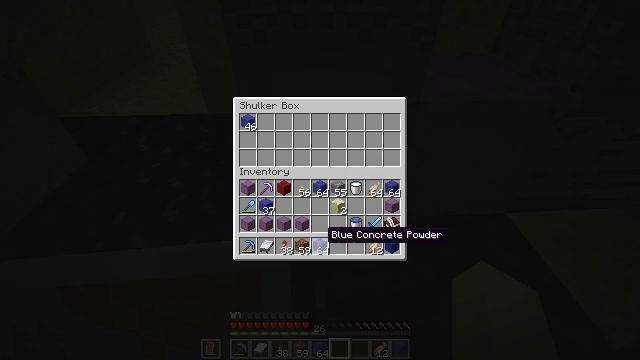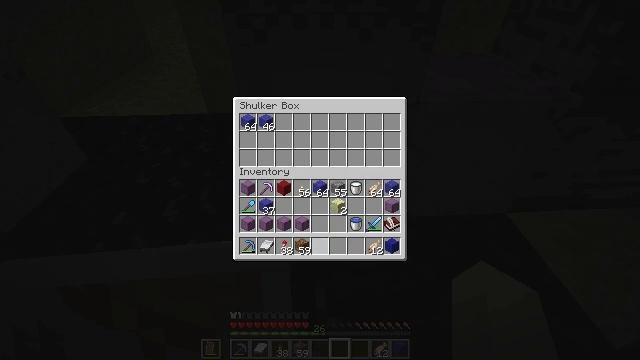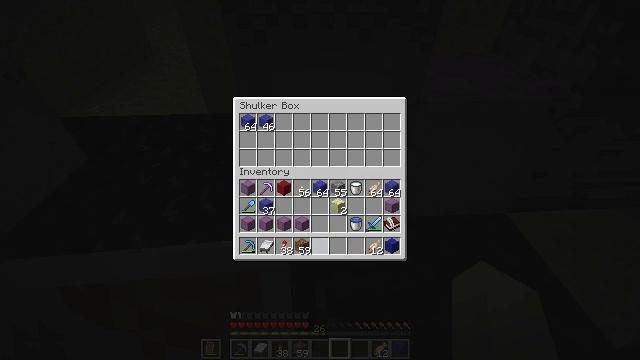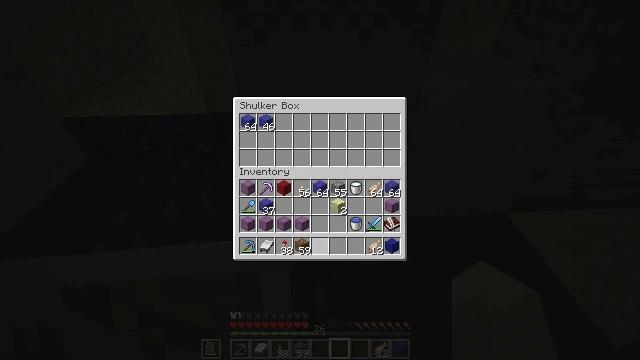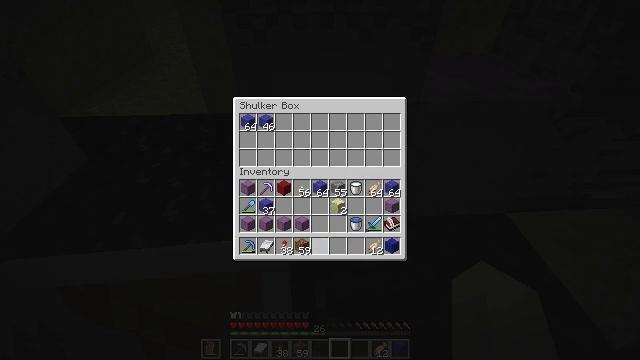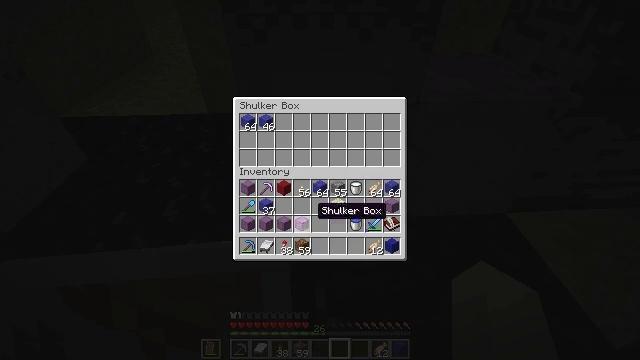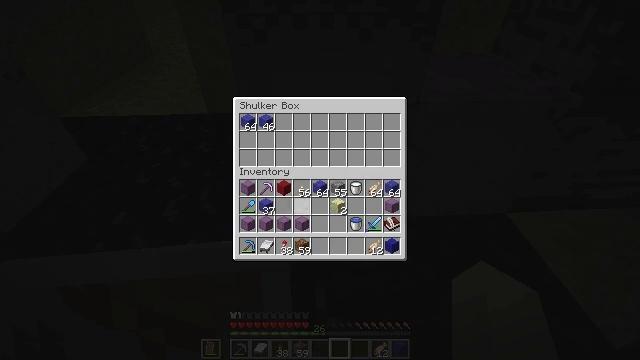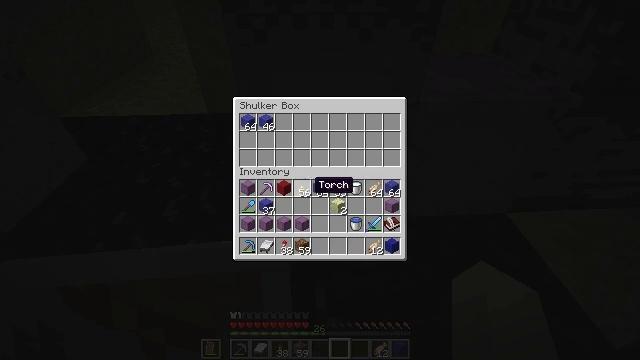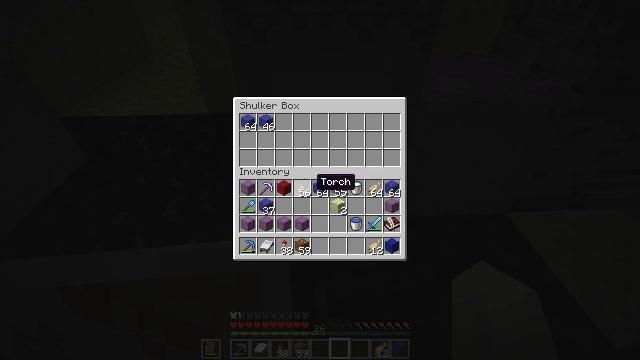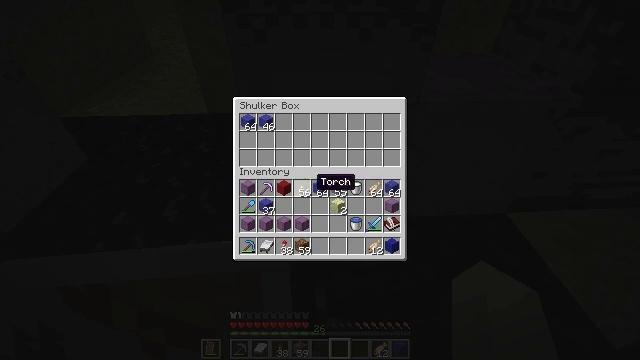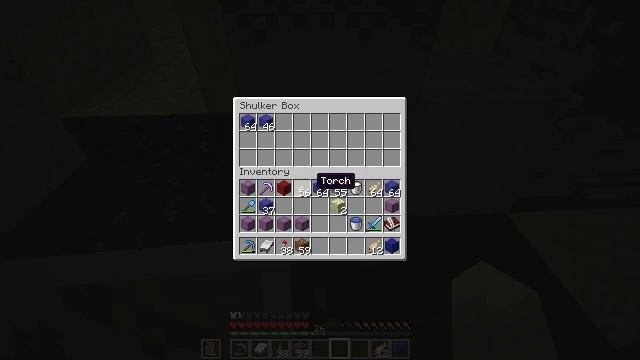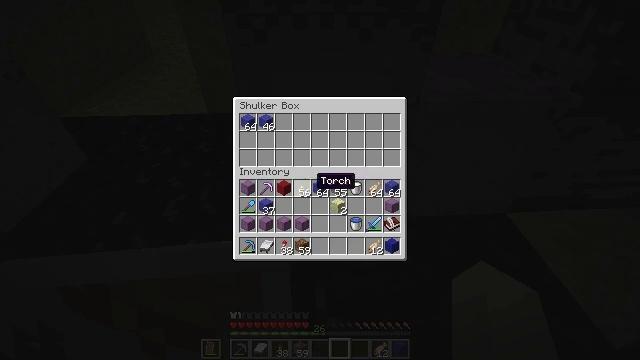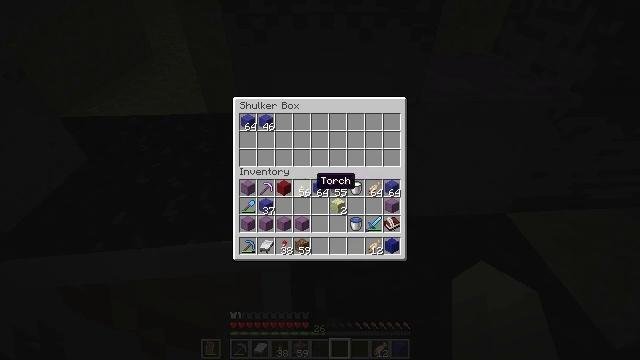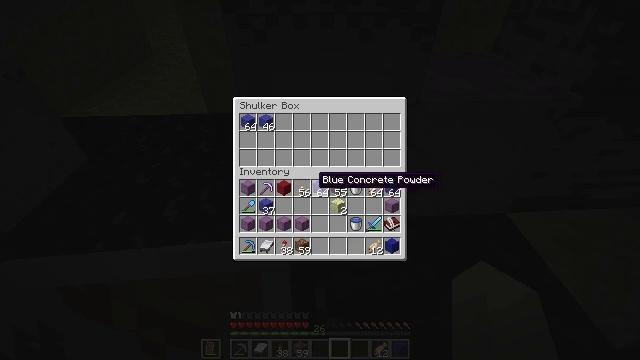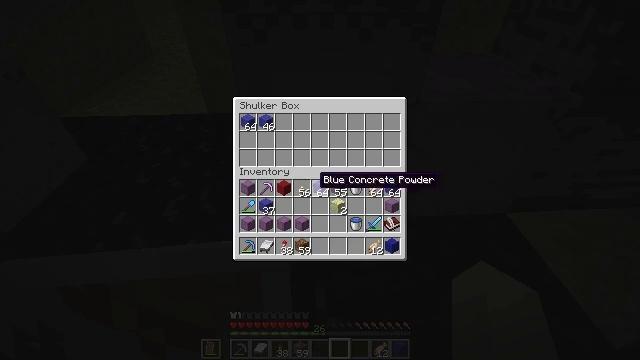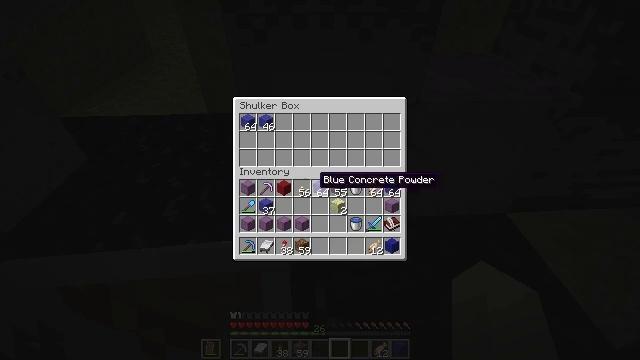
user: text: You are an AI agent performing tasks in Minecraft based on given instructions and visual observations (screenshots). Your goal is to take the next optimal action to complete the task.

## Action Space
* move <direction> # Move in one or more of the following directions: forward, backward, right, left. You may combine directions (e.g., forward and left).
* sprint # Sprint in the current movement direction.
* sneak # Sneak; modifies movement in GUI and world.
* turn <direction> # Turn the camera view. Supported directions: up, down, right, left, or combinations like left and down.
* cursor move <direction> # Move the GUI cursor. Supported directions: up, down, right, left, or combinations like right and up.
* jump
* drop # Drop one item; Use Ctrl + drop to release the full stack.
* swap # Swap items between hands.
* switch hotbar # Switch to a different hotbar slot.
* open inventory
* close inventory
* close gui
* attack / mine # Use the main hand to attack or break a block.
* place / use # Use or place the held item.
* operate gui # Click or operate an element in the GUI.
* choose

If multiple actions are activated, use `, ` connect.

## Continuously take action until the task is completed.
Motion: motion action
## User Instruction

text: Collect red concrete powder from the ground.
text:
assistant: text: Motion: sneak, choose
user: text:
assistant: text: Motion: sneak, choose
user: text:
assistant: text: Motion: sneak, choose
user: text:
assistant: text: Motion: sneak
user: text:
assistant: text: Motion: sneak, cursor move left and up
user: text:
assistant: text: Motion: sneak, cursor move up
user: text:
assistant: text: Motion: sneak, cursor move up
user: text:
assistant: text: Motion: sneak
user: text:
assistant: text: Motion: sneak
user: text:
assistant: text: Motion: sneak
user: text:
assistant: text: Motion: sneak
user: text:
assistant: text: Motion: sneak
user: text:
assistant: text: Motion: sneak
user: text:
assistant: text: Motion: sneak
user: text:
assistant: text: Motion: sneak
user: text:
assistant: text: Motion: sneak
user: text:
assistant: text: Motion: sneak
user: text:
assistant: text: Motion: sneak, choose
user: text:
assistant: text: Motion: sneak, choose
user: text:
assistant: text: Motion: sneak, cursor move left, choose
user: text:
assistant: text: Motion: sneak, cursor move left
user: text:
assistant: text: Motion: sneak, cursor move left
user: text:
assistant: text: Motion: sneak
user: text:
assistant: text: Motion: sneak
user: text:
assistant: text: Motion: sneak
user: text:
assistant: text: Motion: sneak
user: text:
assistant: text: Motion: sneak
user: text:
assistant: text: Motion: sneak
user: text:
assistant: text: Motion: sneak, choose
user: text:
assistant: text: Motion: sneak, choose